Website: macys
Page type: customer-info-address
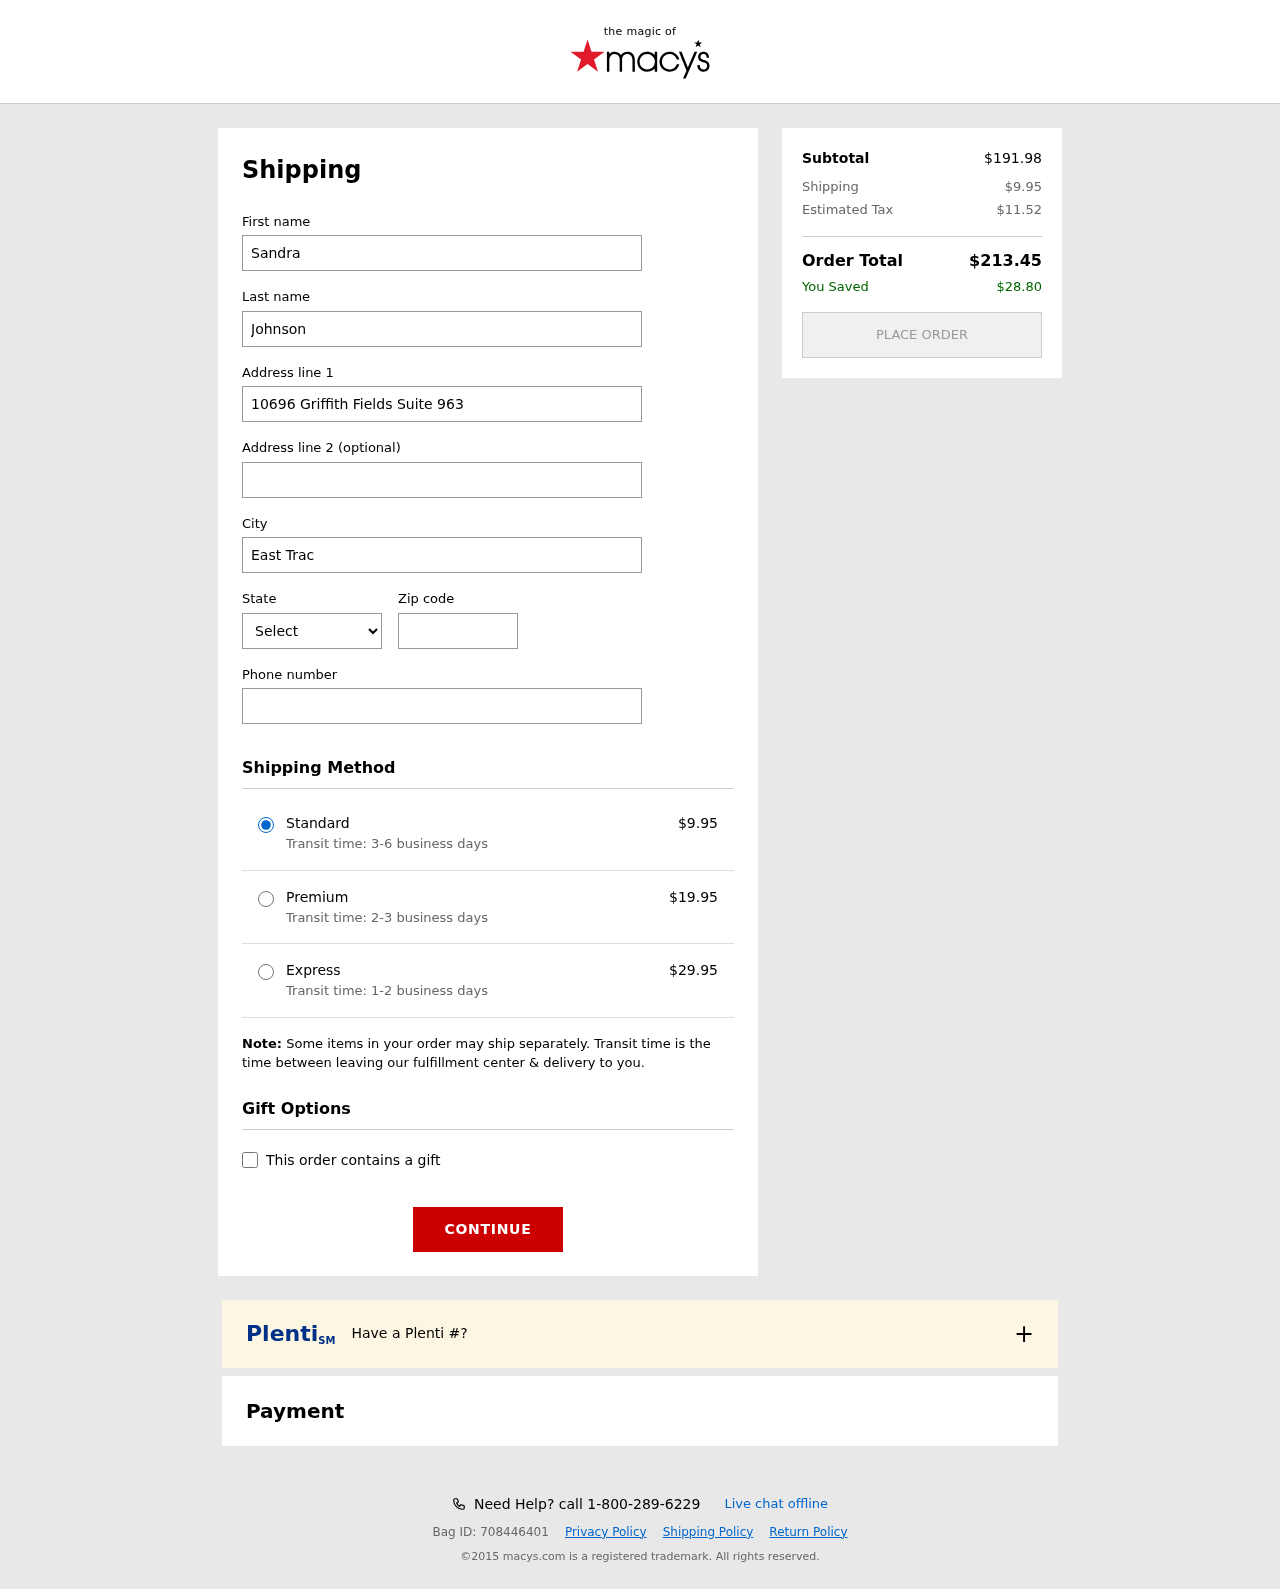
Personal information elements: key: PII_CITY
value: East Tracieshire
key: PII_FIRSTNAME
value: Sandra
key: PII_LASTNAME
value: Johnson
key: PII_PHONE
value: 5925045442
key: PII_POSTCODE
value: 03796
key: PII_STATE_ABBR
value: IL
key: PII_STREET
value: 10696 Griffith Fields Suite 963
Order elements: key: ORDER_SHIPPING_COST
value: $9.95
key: ORDER_SHIPPING_COST_PREMIUM
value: $19.95
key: ORDER_SHIPPING_COST_EXPRESS
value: $29.95
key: ORDER_SUBTOTAL
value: $191.98
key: ORDER_TAX
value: $11.52
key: ORDER_TOTAL
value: $213.45
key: ORDER_SAVINGS
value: $28.80